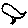
Label: bird